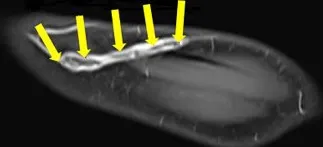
T1-weighted coronal section. With contrast enhancement.
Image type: radiology (mri)